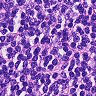
Metastatic tissue present: no